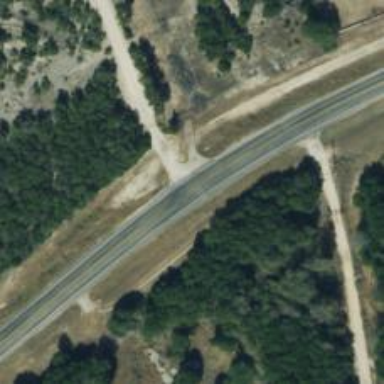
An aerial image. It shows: Asphalt road classified as tertiary.